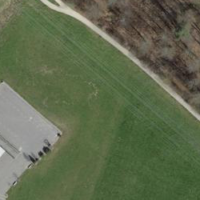
EUNIS habitat code: 52
Species observed at this site:
Euphorbia cyparissias
Plantago major